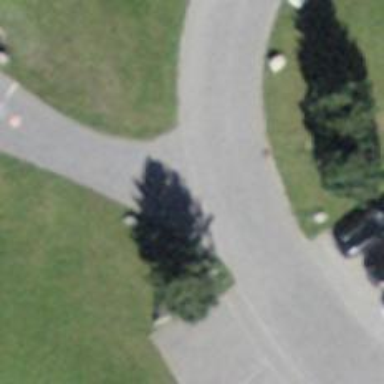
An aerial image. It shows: Bus stop along the road.